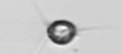
Label: Acanthoica_quattrospina